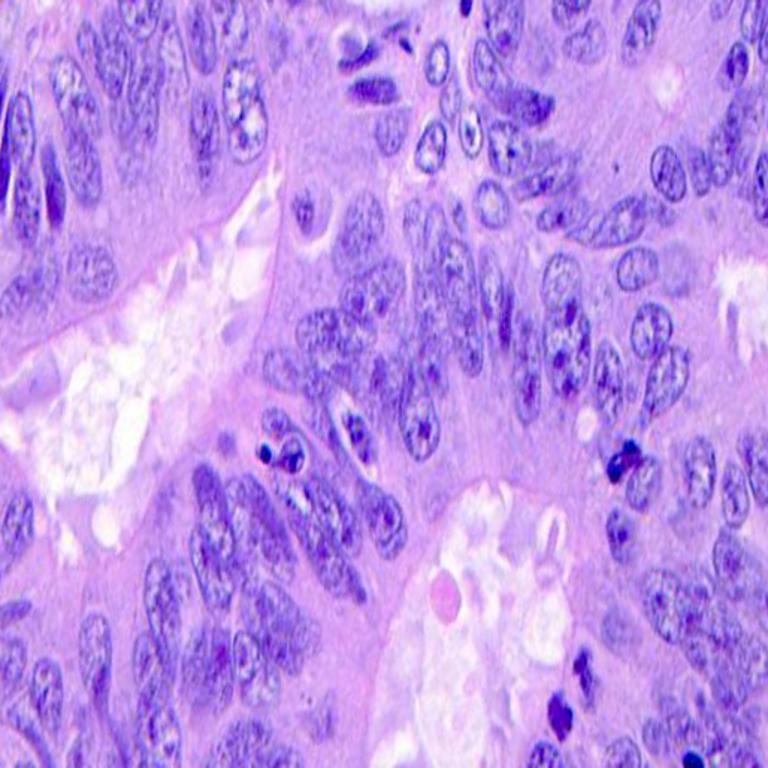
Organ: colon
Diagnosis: adenocarcinomas